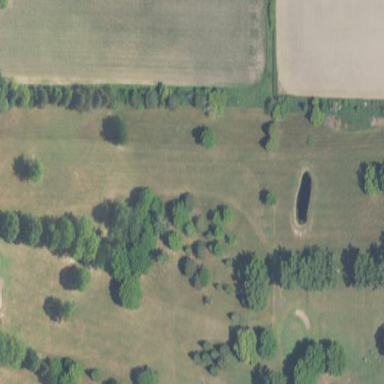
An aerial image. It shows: Rough area on grassy golf course.